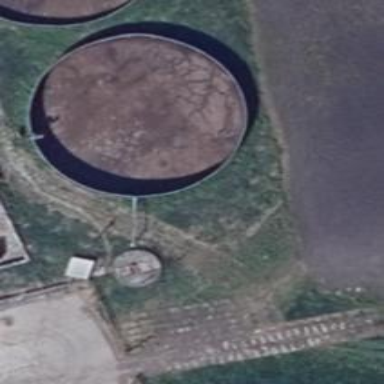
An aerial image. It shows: Storage tank with man-made structure.